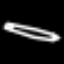
Label: pencil